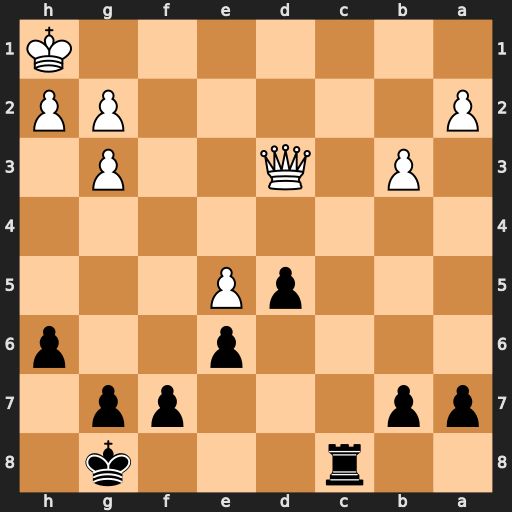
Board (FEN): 2r3k1/pp3pp1/4p2p/3pP3/8/1P1Q2P1/P5PP/7K
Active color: b
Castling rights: -
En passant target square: -
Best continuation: Rc1+ Qd1 Rxd1#